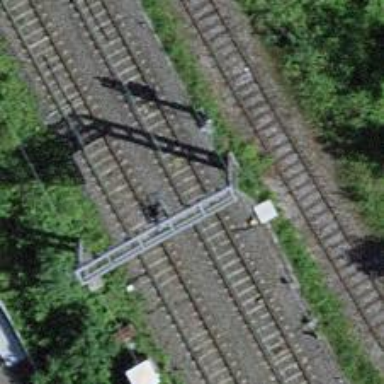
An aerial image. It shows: Railway with electrified contact lines.